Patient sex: M
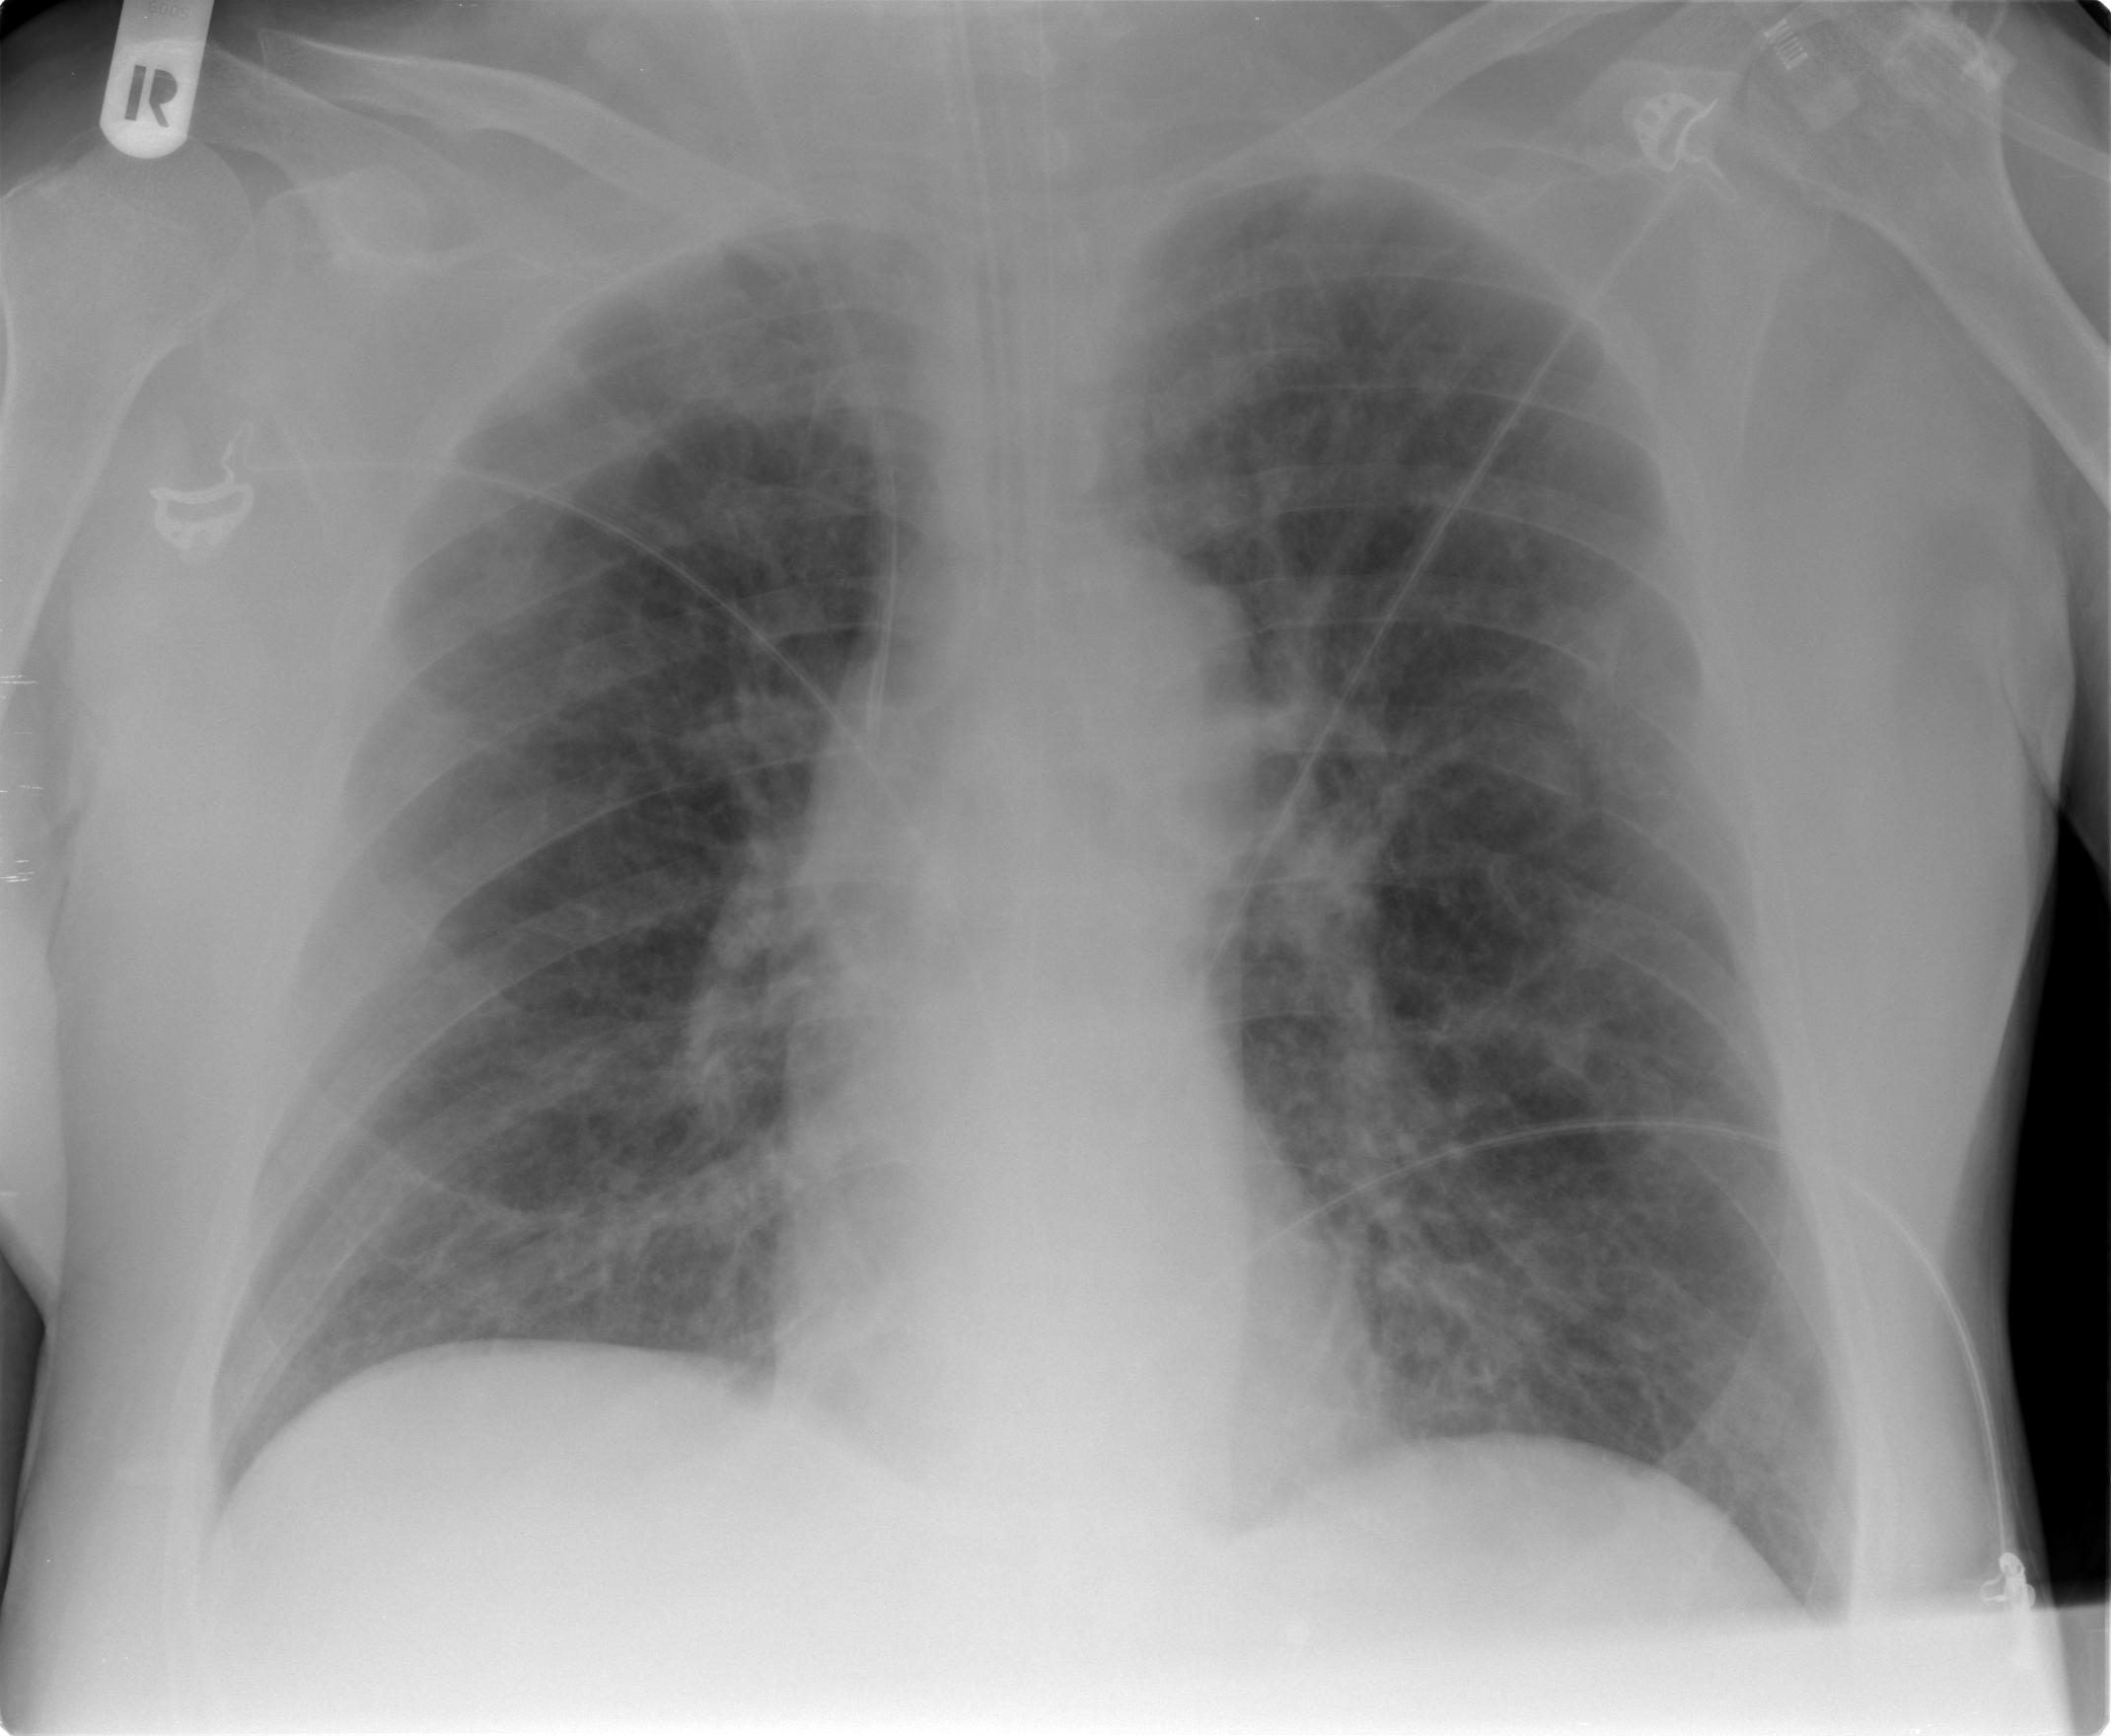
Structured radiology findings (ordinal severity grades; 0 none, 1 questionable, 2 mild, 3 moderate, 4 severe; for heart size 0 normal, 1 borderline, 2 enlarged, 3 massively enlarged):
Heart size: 0
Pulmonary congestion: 2
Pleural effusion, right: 0
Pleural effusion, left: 0
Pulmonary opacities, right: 0
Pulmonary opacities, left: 0
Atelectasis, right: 0
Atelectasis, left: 0